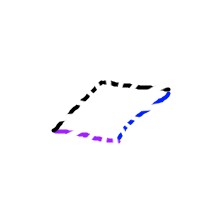
Shape: parallelogram